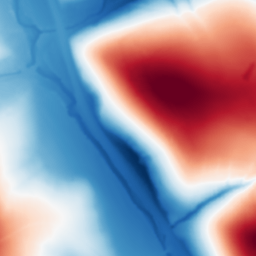
Category: multiscale
Decomposition family: dog
Decomposition parameters: sigma_low: 1
sigma_high: 100
Upsampling method: regularized
Upsampling parameters: scale: 2
lambda_reg: 0.01
Upsampling scale: 2